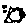
Label: sun